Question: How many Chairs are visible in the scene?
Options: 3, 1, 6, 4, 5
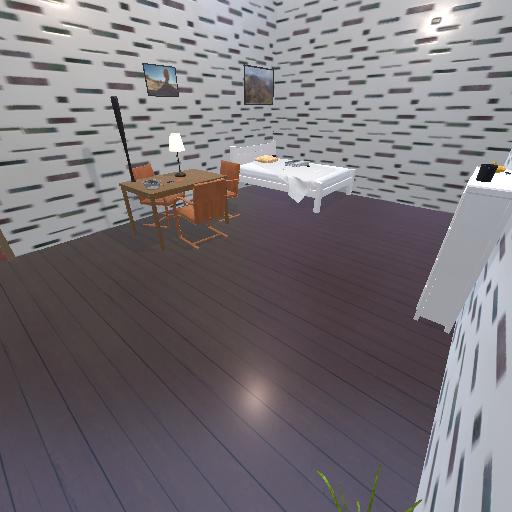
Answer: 3